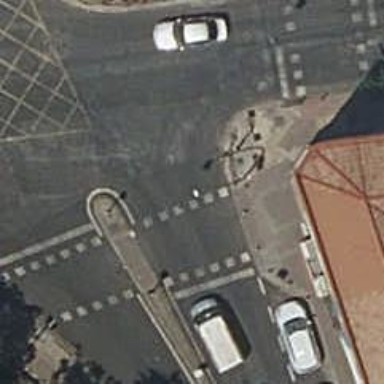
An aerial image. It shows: Road with traffic signals at the crossing.